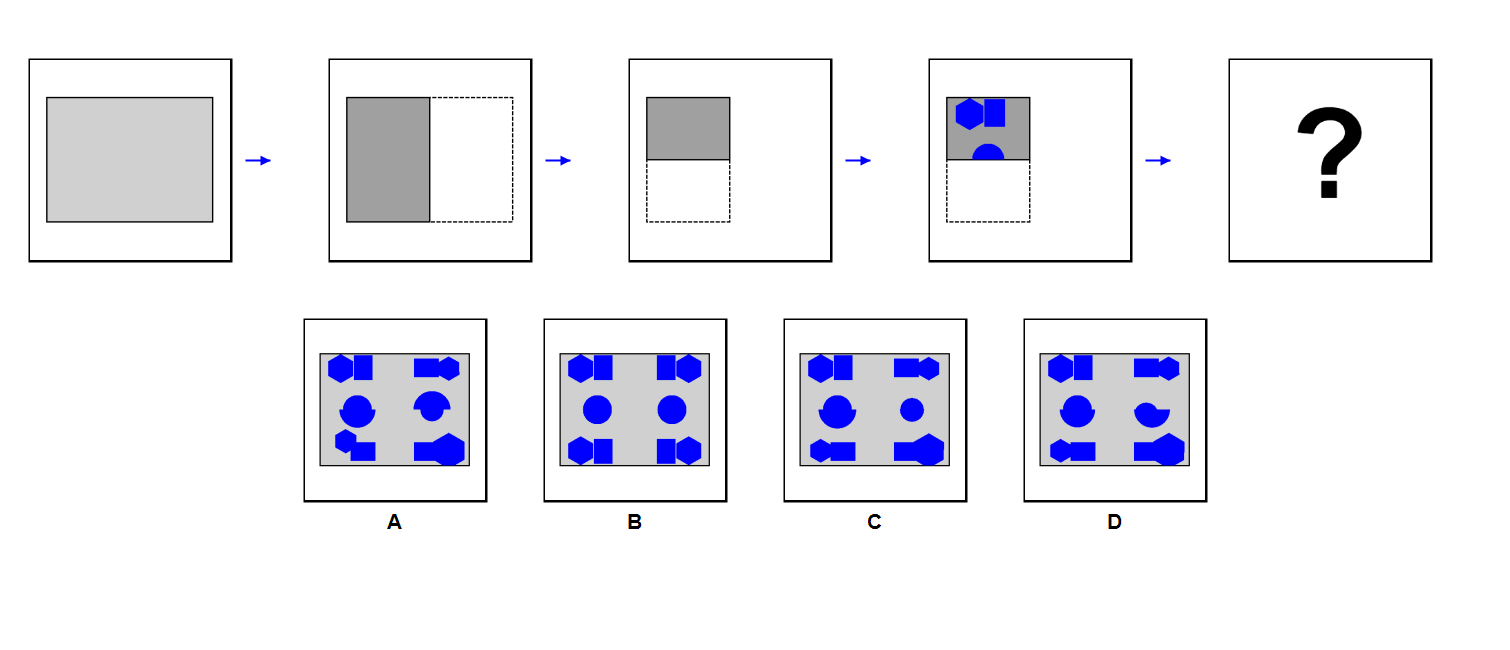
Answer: B